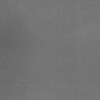
Label: dusty